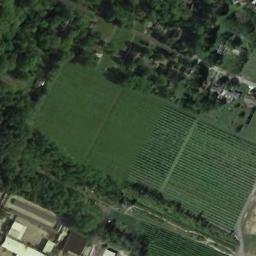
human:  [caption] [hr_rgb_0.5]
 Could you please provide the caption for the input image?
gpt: There are several buildings of different shapes and many trees in the meadow .

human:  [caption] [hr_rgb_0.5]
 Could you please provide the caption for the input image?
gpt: The meadow is consist of green farmland next to the house and trees .

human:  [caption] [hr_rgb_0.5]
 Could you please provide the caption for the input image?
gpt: This meadow with dense grasses is surrounded by some trees and some houses are next to the meadow .

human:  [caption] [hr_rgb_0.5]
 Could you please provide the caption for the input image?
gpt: The entire image is dominated by grass .

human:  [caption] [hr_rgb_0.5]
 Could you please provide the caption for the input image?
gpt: There are many green trees and some buildings around the meadow .